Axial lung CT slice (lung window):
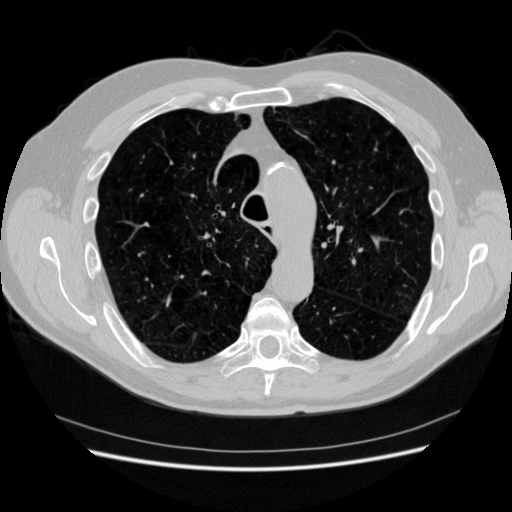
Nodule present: no